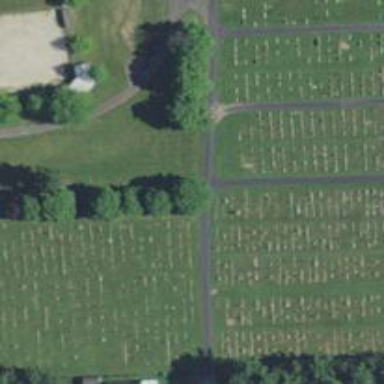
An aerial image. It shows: Cemetery.